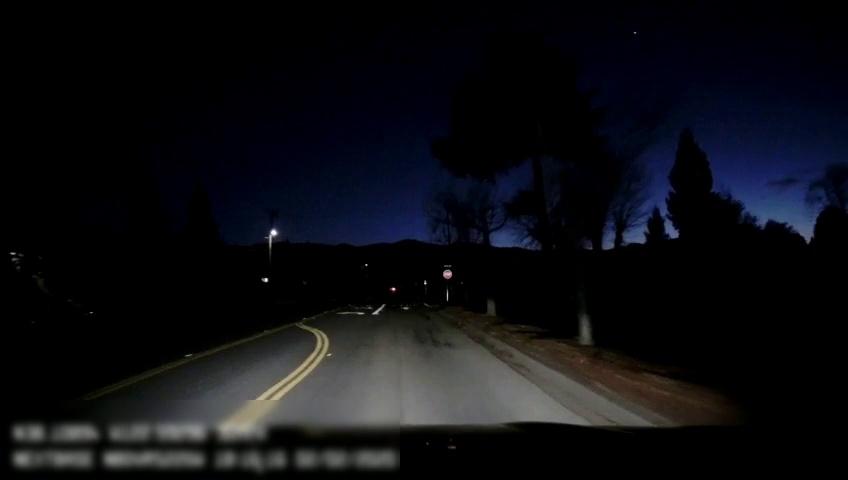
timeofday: Night
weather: Other
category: Drivable Space
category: Lanes | Alternate Lane
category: Lanes | Current Lane
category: Lanes | Alternate Lane
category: Lanes | Current Lane
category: Traffic | Signs